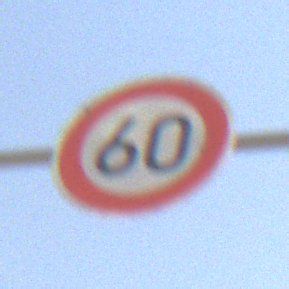
Verkehrszeichen: Geschwindigkeit60
Umgebung: Outdoor, Suburban
Tageszeit: MorningAfternoon
Wetter: Clear
Licht: Natural
Jahreszeit: NotSpecified
Kontrast: HighContrast